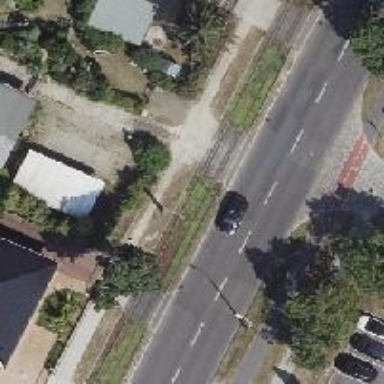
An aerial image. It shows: Tram level crossing on the railway.